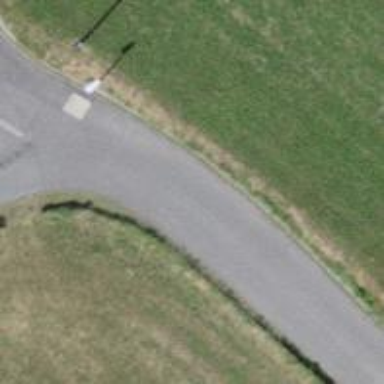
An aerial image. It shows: Unclassified road with asphalt surface.